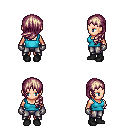
a pixel art fantasy rpg character, female body template, human, light skin, teal pirate shirt, metal pants, white blonde left-swept hairstyle, metal gloves, black shoes, four views (front, back, left, right), 2x2 character sprite sheet, small pixel art, hard edges, no anti-aliasing